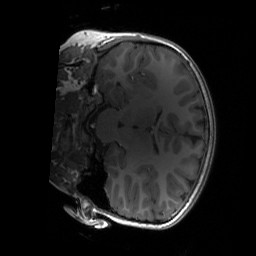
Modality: T1w
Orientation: coronal
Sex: female
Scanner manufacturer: siemens
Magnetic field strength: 3 T
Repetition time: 1.9 s
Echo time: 0.00243 s